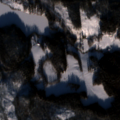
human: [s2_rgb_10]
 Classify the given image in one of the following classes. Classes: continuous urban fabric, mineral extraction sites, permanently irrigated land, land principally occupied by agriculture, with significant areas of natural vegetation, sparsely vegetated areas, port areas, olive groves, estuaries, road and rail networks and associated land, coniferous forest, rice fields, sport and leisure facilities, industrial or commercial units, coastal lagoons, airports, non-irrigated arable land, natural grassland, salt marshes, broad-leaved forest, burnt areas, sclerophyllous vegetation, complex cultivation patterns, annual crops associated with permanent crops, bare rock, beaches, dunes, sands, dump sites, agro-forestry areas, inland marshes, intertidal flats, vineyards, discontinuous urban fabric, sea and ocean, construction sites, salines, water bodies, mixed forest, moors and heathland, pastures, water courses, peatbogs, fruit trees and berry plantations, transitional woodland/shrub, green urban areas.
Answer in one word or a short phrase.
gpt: non-irrigated arable land, coniferous forest, mixed forest, transitional woodland/shrub, water bodies